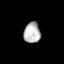
Tissue: prostate
Cell type: Endothelial cells
Senescence score: 0.6945
Nuclear area (px): 342
Mean DAPI intensity: 180.298